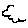
Label: cloud